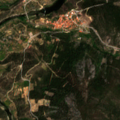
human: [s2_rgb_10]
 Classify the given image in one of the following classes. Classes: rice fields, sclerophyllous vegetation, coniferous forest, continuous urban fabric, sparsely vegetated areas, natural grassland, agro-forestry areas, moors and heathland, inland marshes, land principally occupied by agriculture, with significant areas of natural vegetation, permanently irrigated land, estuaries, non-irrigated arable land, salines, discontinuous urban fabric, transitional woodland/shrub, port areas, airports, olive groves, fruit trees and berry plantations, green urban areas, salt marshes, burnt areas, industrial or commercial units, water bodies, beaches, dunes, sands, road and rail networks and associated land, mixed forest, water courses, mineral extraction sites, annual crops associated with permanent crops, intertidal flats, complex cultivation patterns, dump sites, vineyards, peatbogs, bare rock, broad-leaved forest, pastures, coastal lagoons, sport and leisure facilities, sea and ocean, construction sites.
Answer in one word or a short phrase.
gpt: olive groves, annual crops associated with permanent crops, transitional woodland/shrub